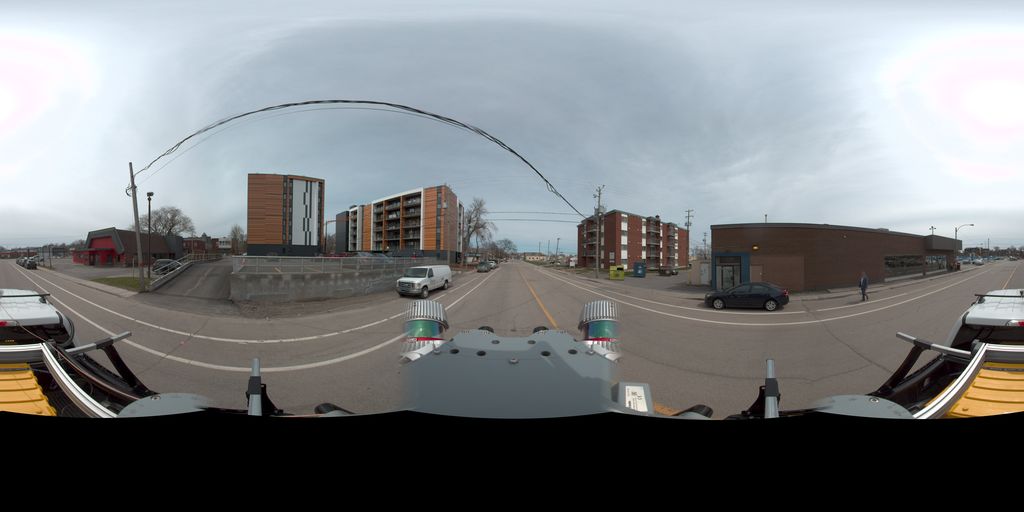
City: quebec_city